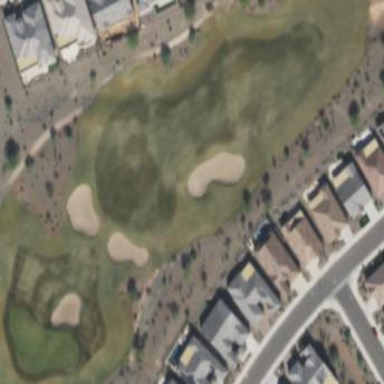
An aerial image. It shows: Rough golf area with grass surface.